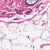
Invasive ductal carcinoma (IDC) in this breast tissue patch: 0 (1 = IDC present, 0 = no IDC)